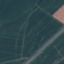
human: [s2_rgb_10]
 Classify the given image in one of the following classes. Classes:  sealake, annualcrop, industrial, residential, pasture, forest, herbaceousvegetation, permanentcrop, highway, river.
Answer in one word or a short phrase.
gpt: Highway